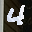
Label: 4